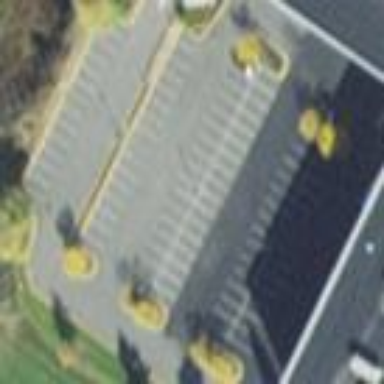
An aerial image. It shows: Parking area with surface.